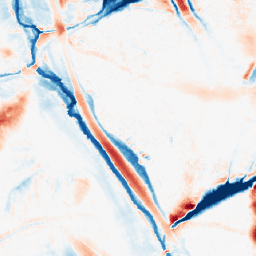
Category: morphological
Decomposition family: morphological_ellipse
Decomposition parameters: operation: average
width: 30
height: 50
Upsampling method: nearest
Upsampling parameters: scale: 2
Upsampling scale: 2